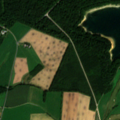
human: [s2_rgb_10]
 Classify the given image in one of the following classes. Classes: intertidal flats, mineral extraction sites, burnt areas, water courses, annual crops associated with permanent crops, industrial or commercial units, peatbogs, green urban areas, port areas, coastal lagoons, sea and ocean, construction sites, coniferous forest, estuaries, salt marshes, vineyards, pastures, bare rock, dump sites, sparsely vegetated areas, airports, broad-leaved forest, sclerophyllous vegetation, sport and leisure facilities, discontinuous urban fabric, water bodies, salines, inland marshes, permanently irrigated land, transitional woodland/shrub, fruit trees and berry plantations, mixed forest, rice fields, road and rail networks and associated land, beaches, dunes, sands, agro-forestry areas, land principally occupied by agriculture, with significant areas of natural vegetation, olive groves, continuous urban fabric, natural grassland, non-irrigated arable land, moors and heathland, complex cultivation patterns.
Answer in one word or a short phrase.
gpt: non-irrigated arable land, complex cultivation patterns, land principally occupied by agriculture, with significant areas of natural vegetation, broad-leaved forest, water bodies